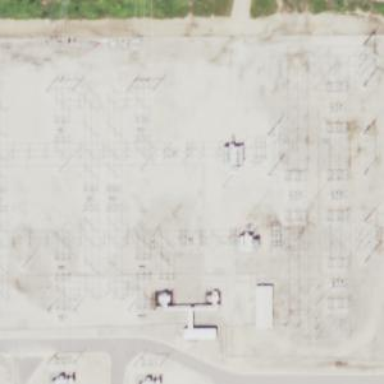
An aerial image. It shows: Switch for power supply.